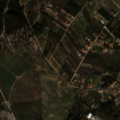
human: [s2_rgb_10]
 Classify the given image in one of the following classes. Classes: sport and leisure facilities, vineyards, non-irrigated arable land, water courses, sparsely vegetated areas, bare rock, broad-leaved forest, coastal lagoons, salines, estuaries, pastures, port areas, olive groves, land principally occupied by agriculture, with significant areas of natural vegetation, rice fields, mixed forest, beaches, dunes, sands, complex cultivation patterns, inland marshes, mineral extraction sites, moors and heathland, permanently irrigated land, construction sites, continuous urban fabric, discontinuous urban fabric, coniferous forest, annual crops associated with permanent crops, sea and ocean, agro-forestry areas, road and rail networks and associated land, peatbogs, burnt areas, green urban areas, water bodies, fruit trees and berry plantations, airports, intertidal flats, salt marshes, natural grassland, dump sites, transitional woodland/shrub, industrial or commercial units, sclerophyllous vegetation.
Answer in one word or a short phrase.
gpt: permanently irrigated land, vineyards, complex cultivation patterns, agro-forestry areas, broad-leaved forest, transitional woodland/shrub